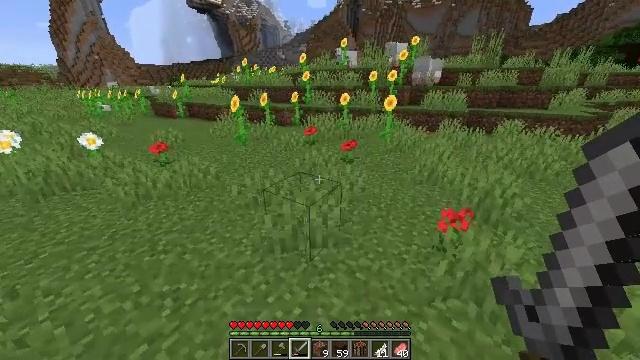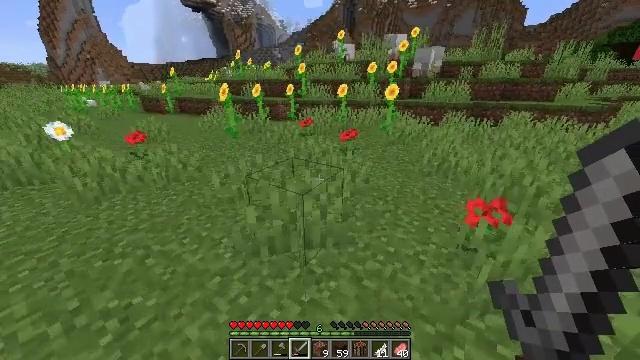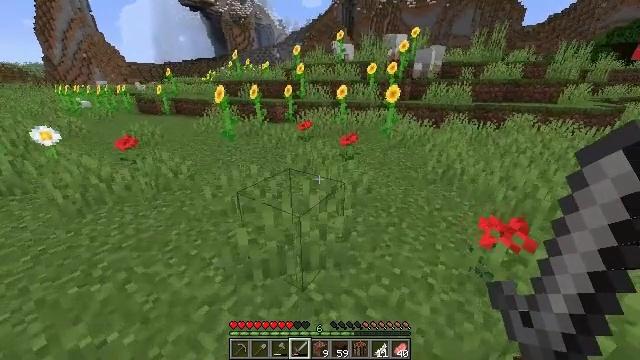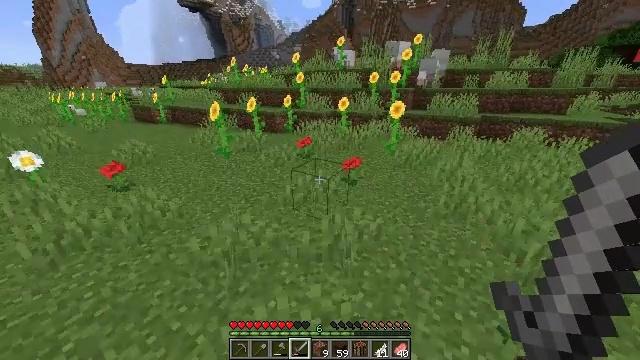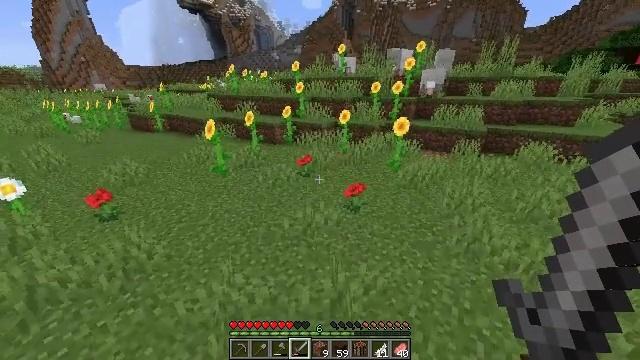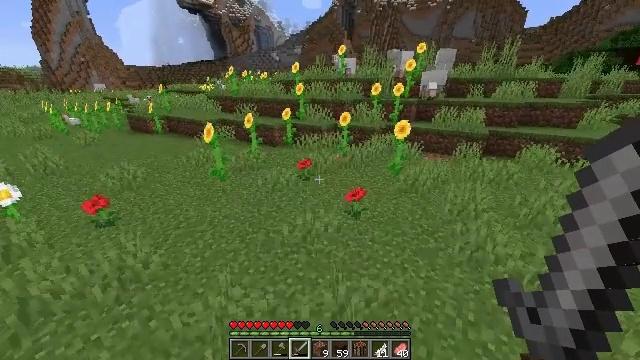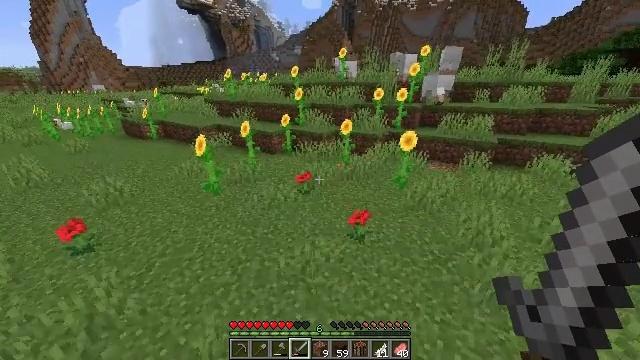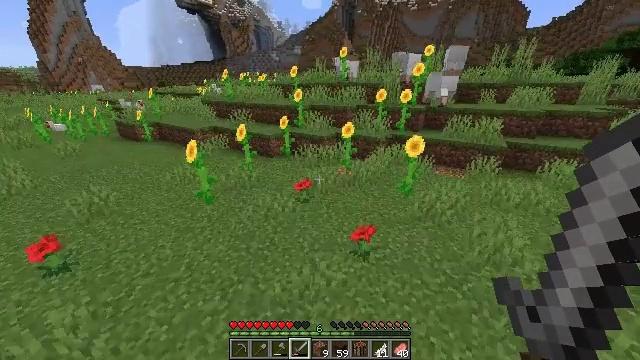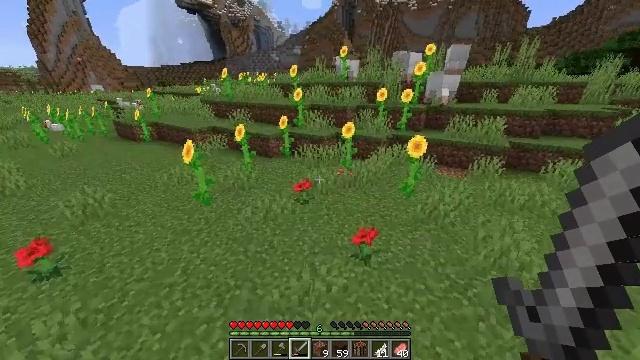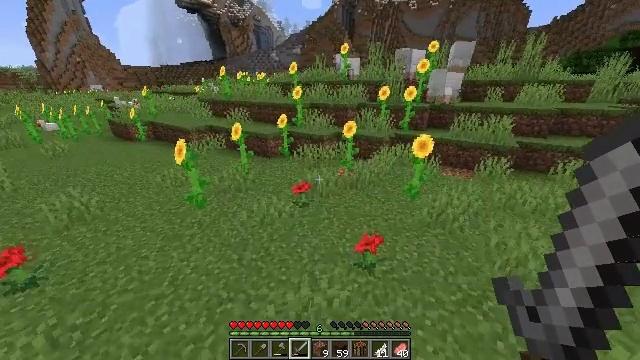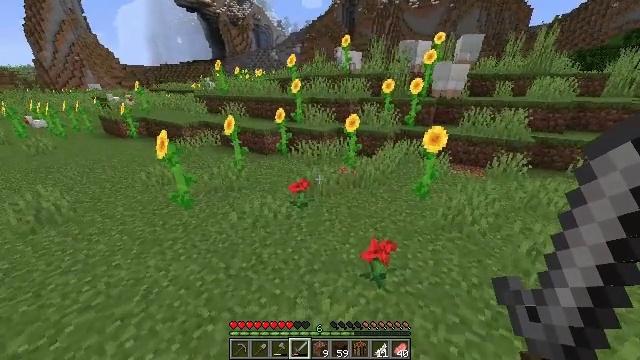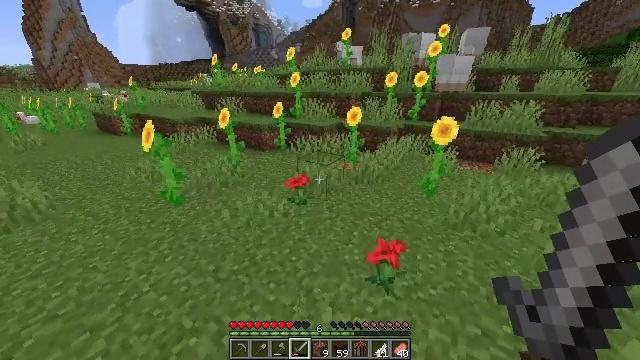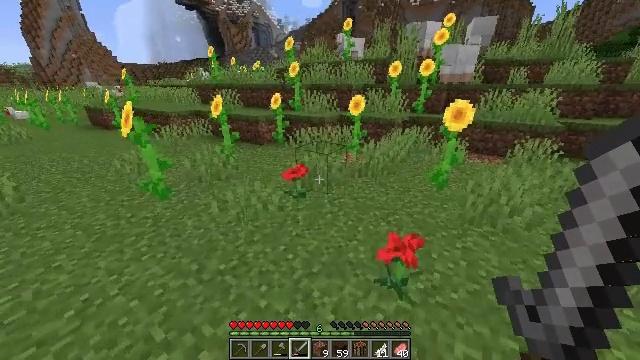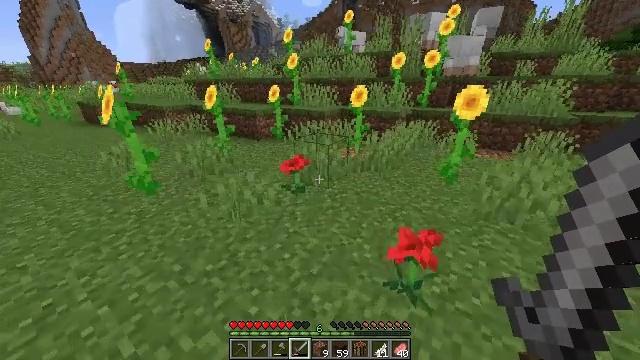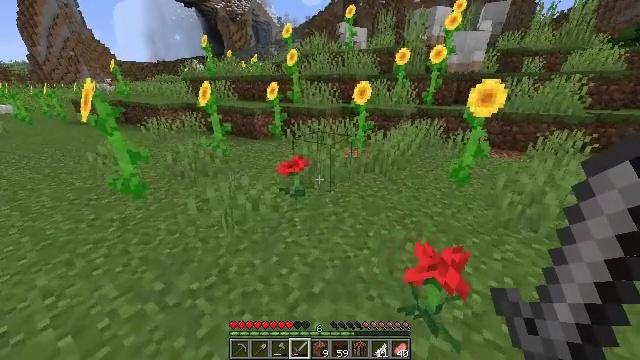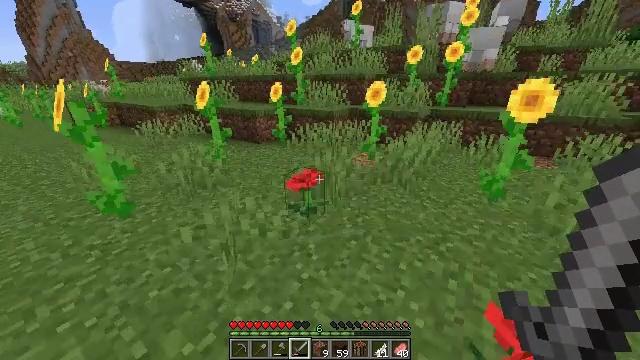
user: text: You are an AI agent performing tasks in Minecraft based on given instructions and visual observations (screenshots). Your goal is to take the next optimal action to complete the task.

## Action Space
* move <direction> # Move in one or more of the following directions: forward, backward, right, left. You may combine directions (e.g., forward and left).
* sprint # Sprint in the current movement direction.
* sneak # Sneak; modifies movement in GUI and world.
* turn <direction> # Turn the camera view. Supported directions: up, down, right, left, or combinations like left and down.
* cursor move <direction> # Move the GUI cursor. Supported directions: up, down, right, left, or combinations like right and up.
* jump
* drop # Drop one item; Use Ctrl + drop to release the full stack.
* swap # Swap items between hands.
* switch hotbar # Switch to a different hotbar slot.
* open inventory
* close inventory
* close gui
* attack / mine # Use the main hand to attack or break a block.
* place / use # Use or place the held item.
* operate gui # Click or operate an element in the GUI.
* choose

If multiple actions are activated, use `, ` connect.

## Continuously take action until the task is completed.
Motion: motion action
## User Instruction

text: Collect sunflower from the field.
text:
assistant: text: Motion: move forward, sprint, jump
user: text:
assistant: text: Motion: move forward, sprint, jump
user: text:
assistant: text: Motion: move forward, sprint, jump
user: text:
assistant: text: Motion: move forward, sprint, jump
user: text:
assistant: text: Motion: move forward, sprint, jump
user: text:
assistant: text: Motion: move forward, sprint, jump
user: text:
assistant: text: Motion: move forward, sprint, jump
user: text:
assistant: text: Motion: move forward, sprint, jump
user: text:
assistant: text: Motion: move forward, sprint, jump
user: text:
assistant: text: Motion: move forward, sprint, jump
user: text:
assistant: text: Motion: move forward, sprint, jump
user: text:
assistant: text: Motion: move forward, sprint
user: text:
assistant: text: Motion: move forward and move left, sprint
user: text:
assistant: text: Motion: move forward and move left, sprint
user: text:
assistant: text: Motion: move forward and move left, sprint
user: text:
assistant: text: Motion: move forward and move left, sprint
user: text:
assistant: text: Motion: move forward and move left, sprint
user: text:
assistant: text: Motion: move forward and move left, sprint, turn left and down
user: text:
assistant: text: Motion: move forward and move left, sprint, turn left
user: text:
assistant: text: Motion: move forward and move left, sprint, turn left
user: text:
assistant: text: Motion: move forward and move left, sprint, turn left
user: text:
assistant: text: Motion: move forward and move left, sprint, turn left
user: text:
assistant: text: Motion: move forward and move left, sprint, turn left
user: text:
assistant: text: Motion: move forward and move left, sprint, turn left
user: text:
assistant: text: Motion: move forward and move left, sprint
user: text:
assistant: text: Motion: move forward and move left, sprint, turn right
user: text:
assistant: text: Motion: move forward and move left, sprint
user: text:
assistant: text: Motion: move forward and move left, sprint
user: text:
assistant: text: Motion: move forward and move left, sprint
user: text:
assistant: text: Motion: move forward and move left, sprint